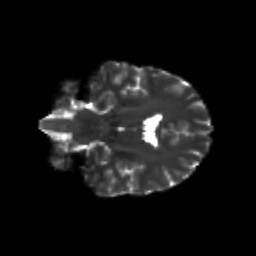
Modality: T2w
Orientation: coronal
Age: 22
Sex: female
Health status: healthy
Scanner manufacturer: siemens
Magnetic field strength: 3 T
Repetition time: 8.6 s
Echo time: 0.095 s